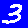
Digit: 3